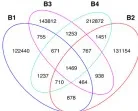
Genomic and transcriptomic analyses for patient B. B; Putative phylogenetic tree based on driver mutations. C VAFs of putative driver mutations.
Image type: chart (chart)